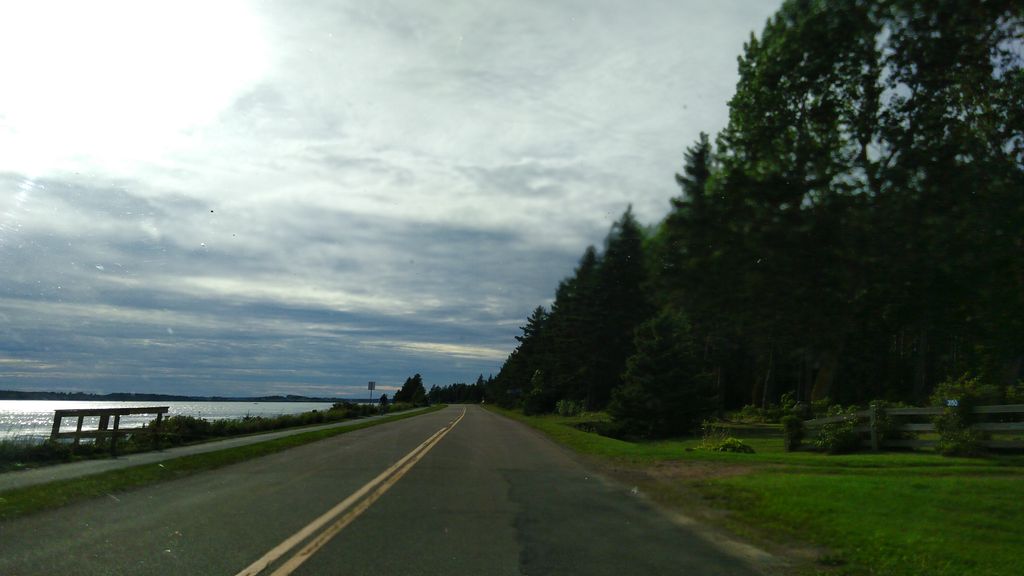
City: charlottetown